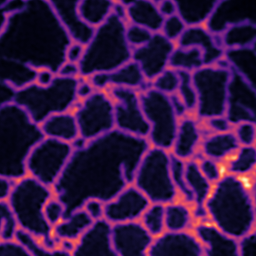
Label: Super-resolution ER image